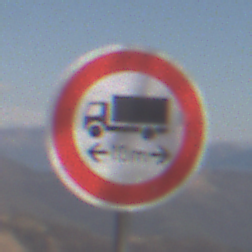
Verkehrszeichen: TatsaechlicheLaenge
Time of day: Midday
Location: Outdoor (Nature)
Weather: Clear
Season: NotSpecified
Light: Natural